Question: So I'm working on making a design for my app and I need to put a imagebutton directly below an imageview. But since my imageview has a border around it with a drop shadow I need to hide (shift up) maybe 10 pixels of my imagebutton behind my imageview. Here is a quick drawing of what I want.

I hope that makes sense. I've been messing around with all kinds of different arrangements but I cant get what I want. Any help would be greatly appreciated.
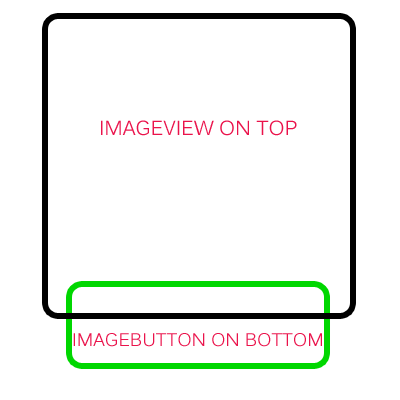
Answer: First of all use a 'RelativeLayout'. Add first the 'ImageButton' and then the 'ImageView', in this way the 'ImageView' will be on top of your 'ImageButton'. Then you should set on your 'ImageButton' the following :
'''
<ImageButton
....
android:layout_below="@id/ImageViewId"
android:layout_marginTop="-10px" />
'''